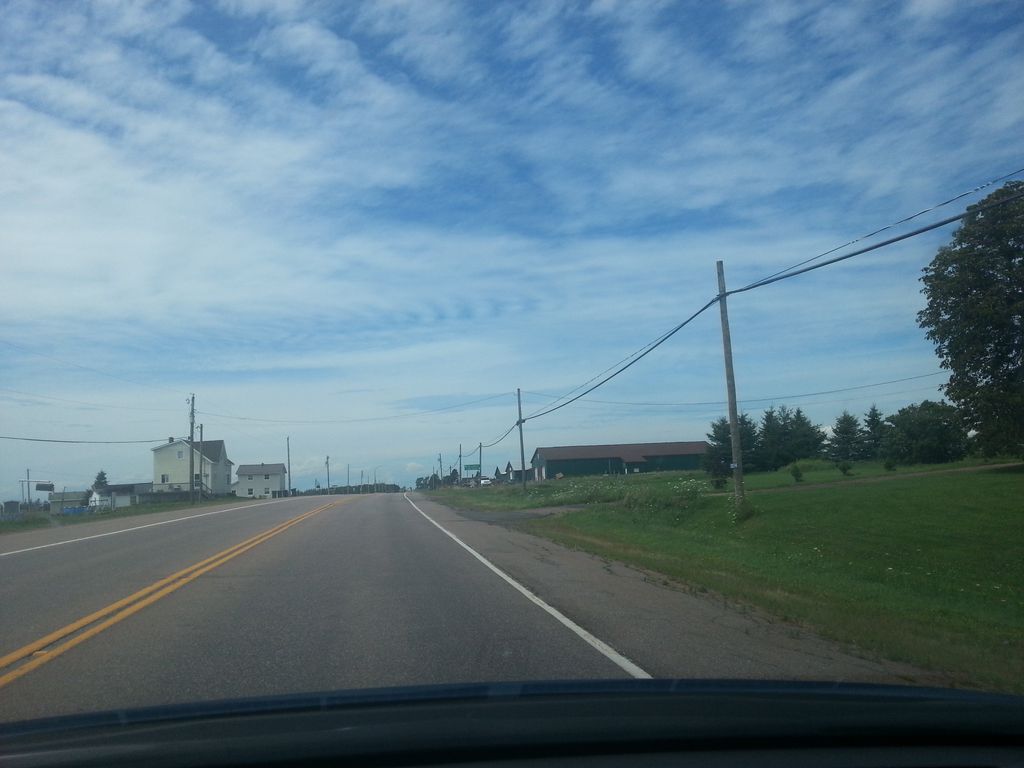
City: charlottetown